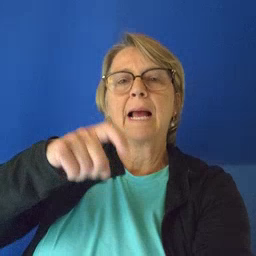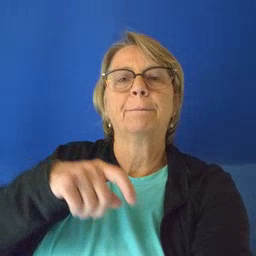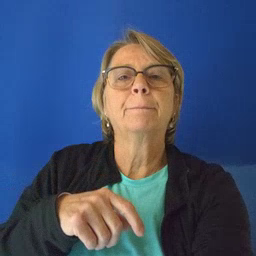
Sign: time